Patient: sex F, age 73
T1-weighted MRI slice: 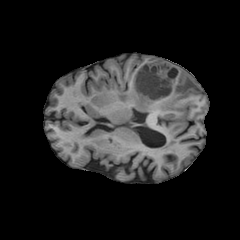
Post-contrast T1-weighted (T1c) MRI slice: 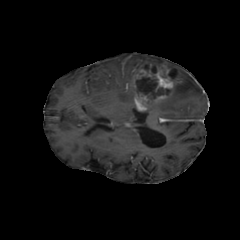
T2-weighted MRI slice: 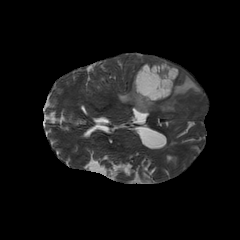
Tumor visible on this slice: yes
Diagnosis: Glioblastoma, IDH-wildtype
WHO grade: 4